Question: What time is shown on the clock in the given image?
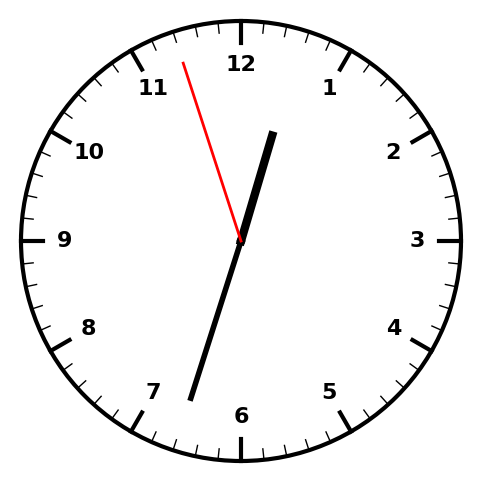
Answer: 12:32:57